Field crop: maize
Growth stage: 2
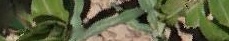
Species: maize